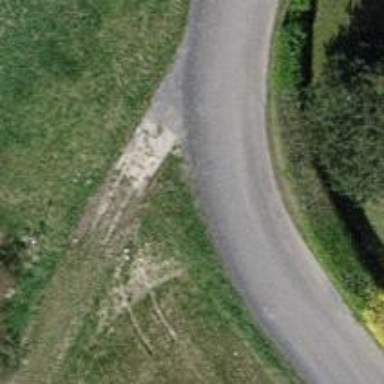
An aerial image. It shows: Residential road with asphalt surface.